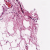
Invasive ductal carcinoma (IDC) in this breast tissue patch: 0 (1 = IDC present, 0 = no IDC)